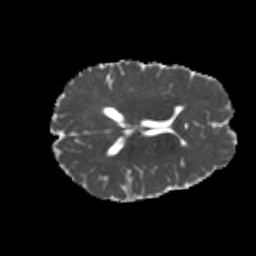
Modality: MD
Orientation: axial
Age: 23
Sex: female
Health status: healthy
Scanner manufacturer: philips
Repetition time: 7.387 s
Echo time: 0.08599 s